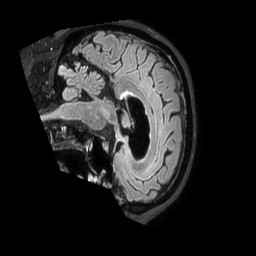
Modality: FLAIR
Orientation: sagittal
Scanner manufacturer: philips
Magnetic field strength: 3 T
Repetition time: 4.8 s
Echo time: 0.34 s